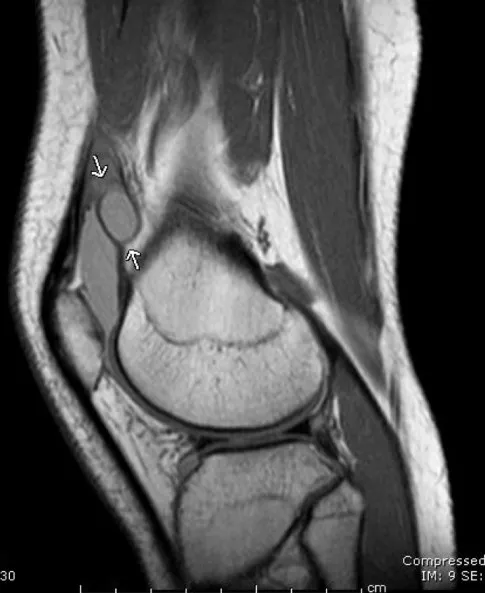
MRI of intra-articular ganglion cyst. (A) Axial T2-weighted image shows a mildly septated T2 hyperintense fluid intensity lesion within or projecting into the superolateral aspect of the knee.
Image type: radiology (mri)